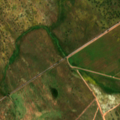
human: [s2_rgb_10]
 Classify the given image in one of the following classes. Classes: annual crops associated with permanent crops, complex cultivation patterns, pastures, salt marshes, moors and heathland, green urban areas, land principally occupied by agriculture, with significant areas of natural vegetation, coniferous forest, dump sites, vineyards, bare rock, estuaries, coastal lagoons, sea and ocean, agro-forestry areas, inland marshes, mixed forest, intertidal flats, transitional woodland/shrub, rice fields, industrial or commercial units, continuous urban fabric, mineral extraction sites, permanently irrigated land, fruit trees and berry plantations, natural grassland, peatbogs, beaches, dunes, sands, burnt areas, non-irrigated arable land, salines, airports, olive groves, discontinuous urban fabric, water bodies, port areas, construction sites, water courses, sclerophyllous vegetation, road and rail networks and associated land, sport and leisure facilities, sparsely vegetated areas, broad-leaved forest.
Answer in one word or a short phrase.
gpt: continuous urban fabric